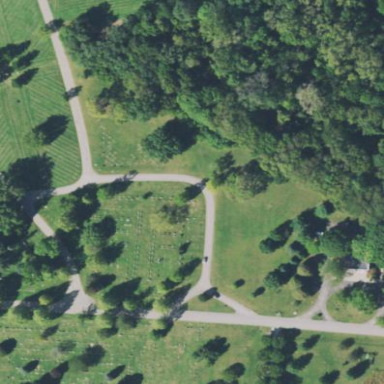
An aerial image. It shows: Cemetery.